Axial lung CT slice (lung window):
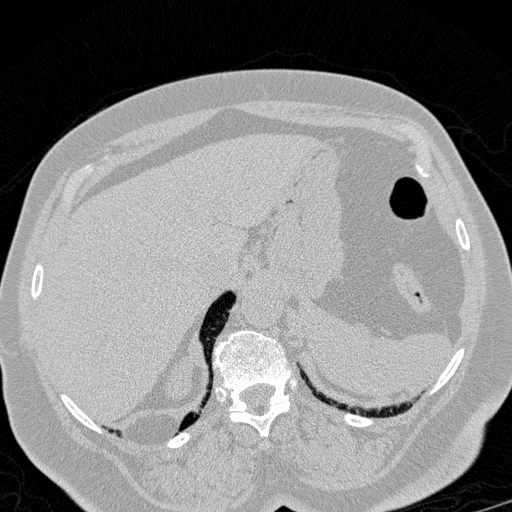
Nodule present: no